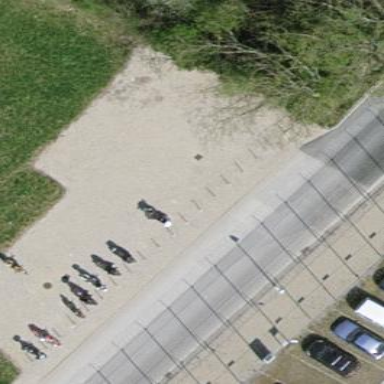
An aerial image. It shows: Motorcycle parking area.